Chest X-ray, PA view. Patient: 50 years old, sex F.
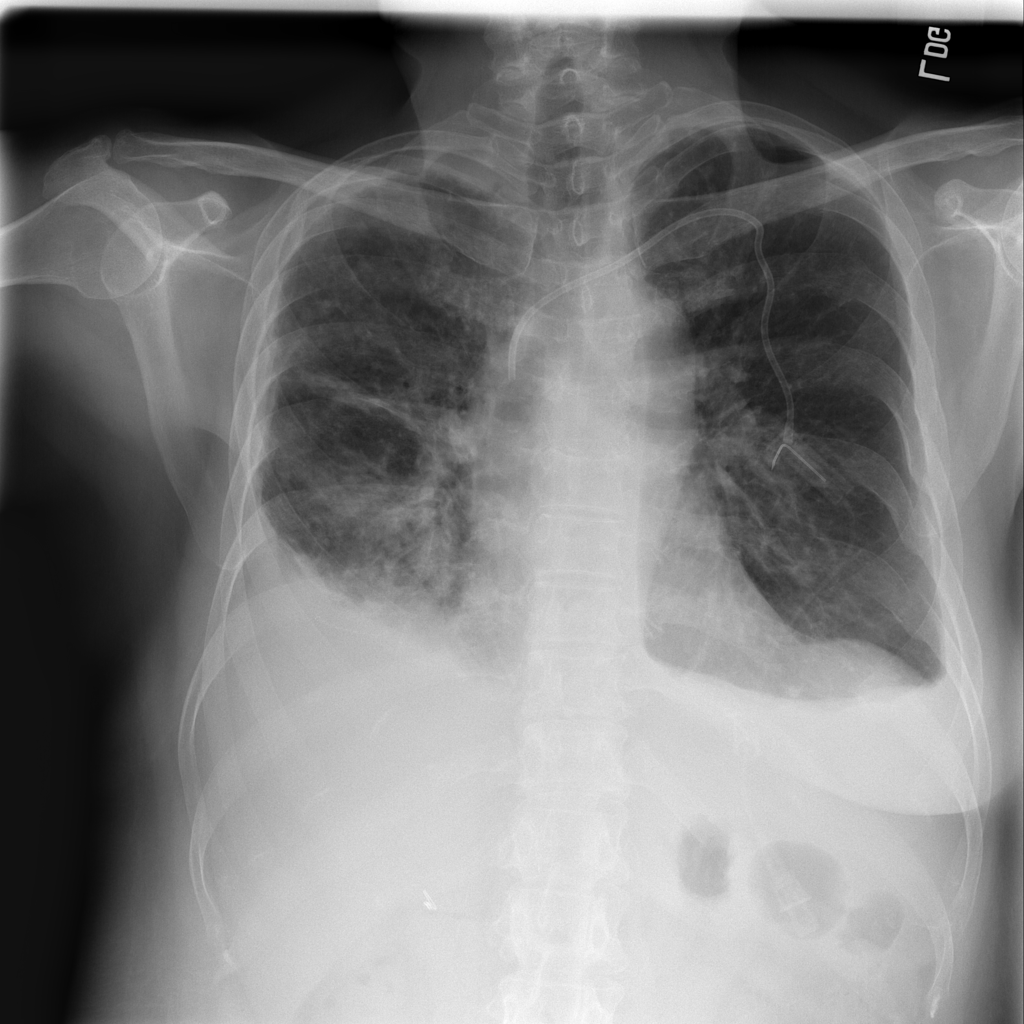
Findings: Effusion, Infiltration, Nodule, Pleural_Thickening